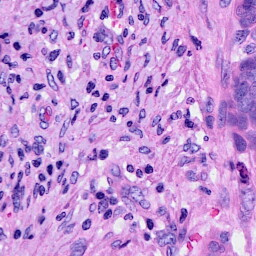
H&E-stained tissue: Ovarian